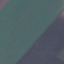
Label: AnnualCrop